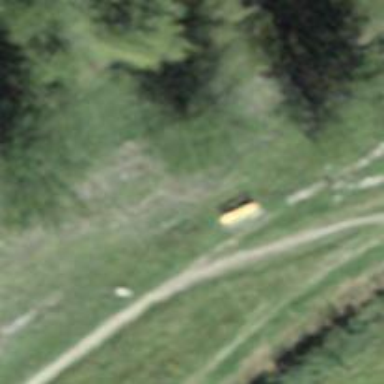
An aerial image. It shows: Bench.